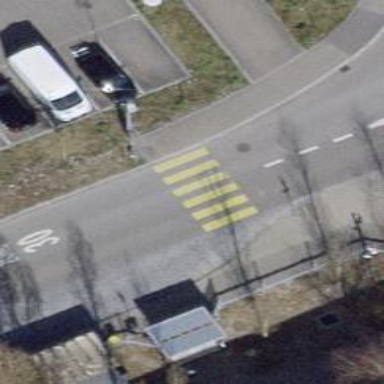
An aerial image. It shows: Unpaved footway with zebra crossing.